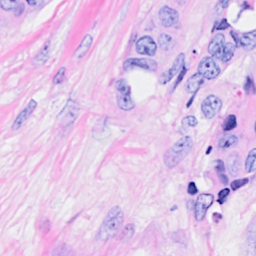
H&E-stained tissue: Breast